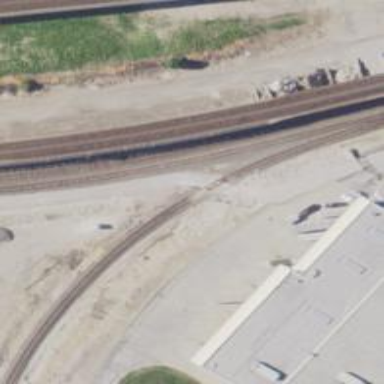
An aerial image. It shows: Railway signal.